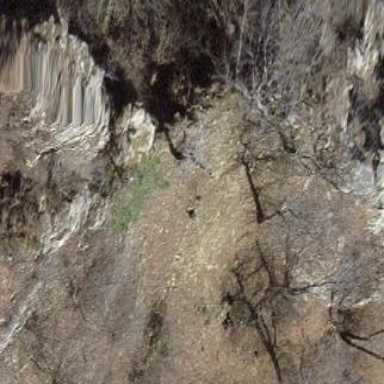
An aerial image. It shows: Natural rock formation.